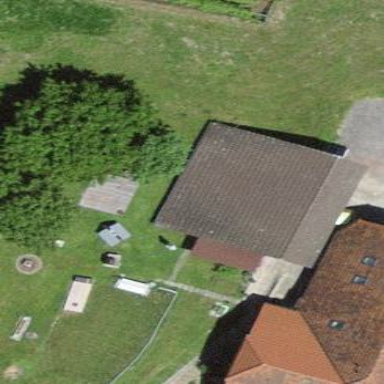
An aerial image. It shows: Barn.